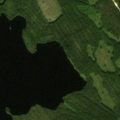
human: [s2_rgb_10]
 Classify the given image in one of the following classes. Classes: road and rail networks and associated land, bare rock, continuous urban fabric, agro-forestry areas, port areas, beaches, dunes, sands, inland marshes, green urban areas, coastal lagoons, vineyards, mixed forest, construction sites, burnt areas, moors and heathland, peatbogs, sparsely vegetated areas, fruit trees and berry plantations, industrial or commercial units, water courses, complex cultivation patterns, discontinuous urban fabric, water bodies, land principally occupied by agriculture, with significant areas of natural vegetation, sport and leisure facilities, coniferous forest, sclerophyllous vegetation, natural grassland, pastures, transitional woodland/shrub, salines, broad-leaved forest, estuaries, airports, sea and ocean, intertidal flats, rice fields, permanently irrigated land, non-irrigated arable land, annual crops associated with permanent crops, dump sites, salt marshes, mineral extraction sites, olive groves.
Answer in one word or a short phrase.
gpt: coniferous forest, transitional woodland/shrub, water bodies